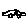
Label: car